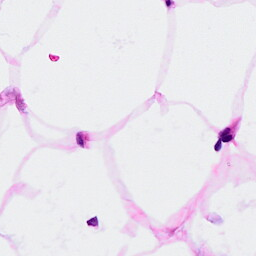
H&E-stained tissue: Breast